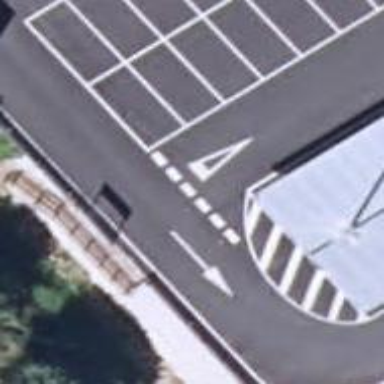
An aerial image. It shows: Road serving as parking aisle.